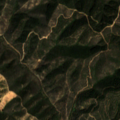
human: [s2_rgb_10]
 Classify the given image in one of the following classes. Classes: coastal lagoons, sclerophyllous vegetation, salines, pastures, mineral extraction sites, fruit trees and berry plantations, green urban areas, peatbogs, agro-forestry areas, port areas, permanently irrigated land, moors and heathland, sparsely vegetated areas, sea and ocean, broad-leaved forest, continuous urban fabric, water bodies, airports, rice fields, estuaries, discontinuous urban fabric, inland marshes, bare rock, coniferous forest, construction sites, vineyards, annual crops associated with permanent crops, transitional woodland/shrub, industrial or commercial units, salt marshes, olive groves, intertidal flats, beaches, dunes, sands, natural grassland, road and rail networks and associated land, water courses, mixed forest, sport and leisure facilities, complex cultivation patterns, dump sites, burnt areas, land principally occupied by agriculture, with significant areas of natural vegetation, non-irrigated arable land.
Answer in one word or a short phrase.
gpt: land principally occupied by agriculture, with significant areas of natural vegetation, broad-leaved forest, transitional woodland/shrub